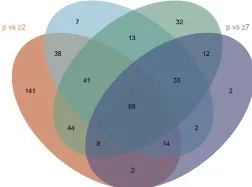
(C) Venn diagram showing differentially expressed genes (DEGs) common to each tumor tissue sampling site and paracancerous tissue.
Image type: chart (chart)